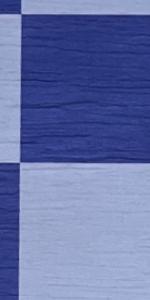
Label: Empty